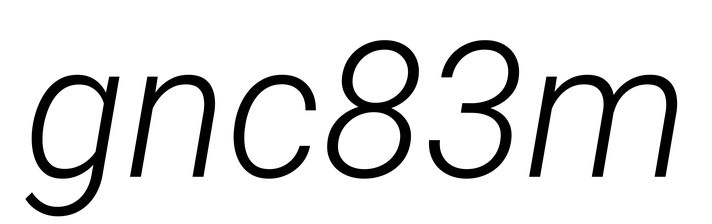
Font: Roboto-Italic_Light_Italic